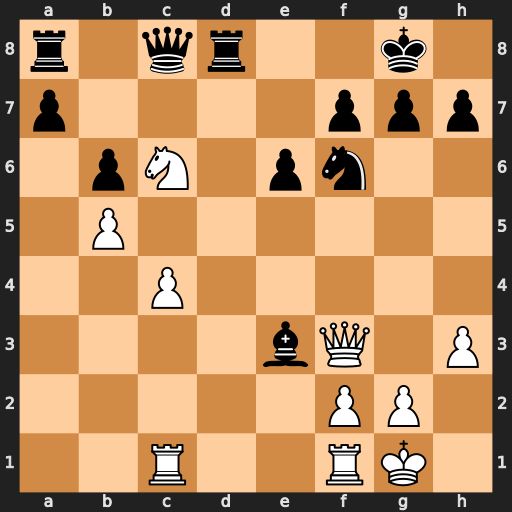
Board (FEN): r1qr2k1/p4ppp/1pN1pn2/1P6/2P5/4bQ1P/5PP1/2R2RK1
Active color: w
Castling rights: -
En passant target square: -
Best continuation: Ne7+ Kh8 Nxc8